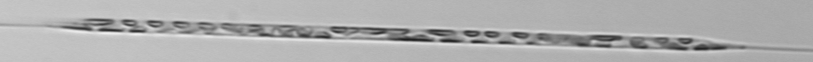
Label: Rhizosolenia